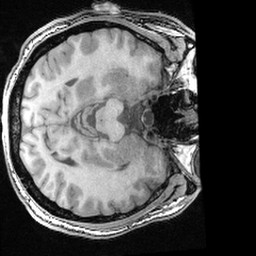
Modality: T1w
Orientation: axial
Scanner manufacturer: ge
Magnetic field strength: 3 T
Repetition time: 0.008572 s
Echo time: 0.003384 s